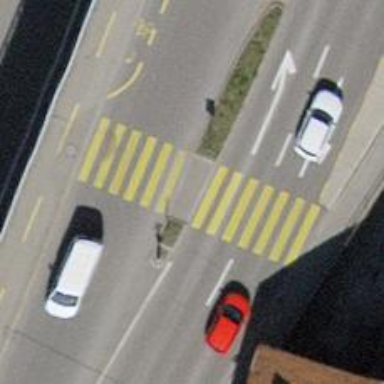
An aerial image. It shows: Zebra crossing with crossing island.